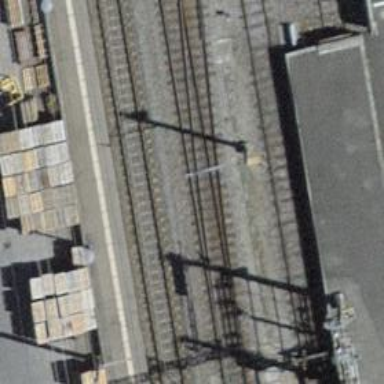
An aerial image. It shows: Railway switch with the turnout pointing to the right.